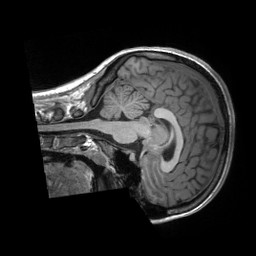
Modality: T1w
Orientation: sagittal
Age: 22
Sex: female
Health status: ill
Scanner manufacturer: siemens
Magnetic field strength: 3 T
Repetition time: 2.3 s
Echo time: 0.00232 s